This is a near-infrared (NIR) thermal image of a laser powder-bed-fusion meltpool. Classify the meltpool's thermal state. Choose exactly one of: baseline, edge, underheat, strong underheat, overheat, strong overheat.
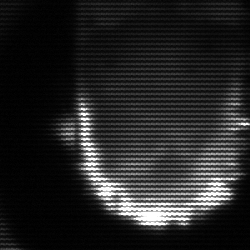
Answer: baseline